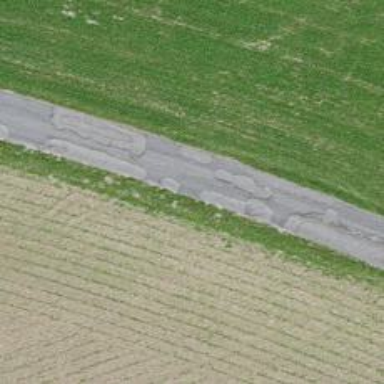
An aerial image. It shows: Unclassified road with asphalt surface.